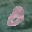
Label: 0